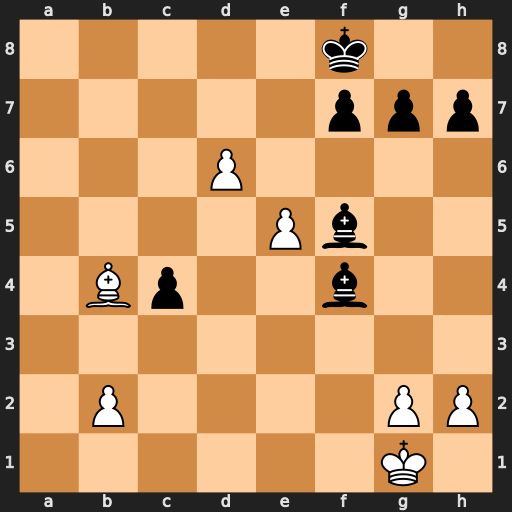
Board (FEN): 5k2/5ppp/3P4/4Pb2/1Bp2b2/8/1P4PP/6K1
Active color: w
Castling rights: -
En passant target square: -
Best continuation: d7+ Kg8 d8=Q#